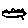
Label: cloud